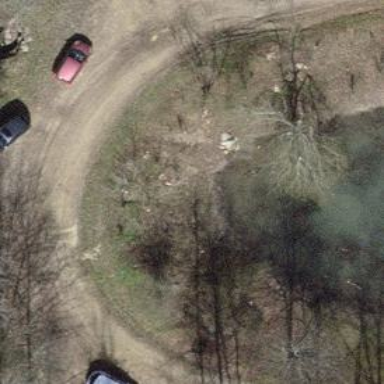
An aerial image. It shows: Culvert tunnel.